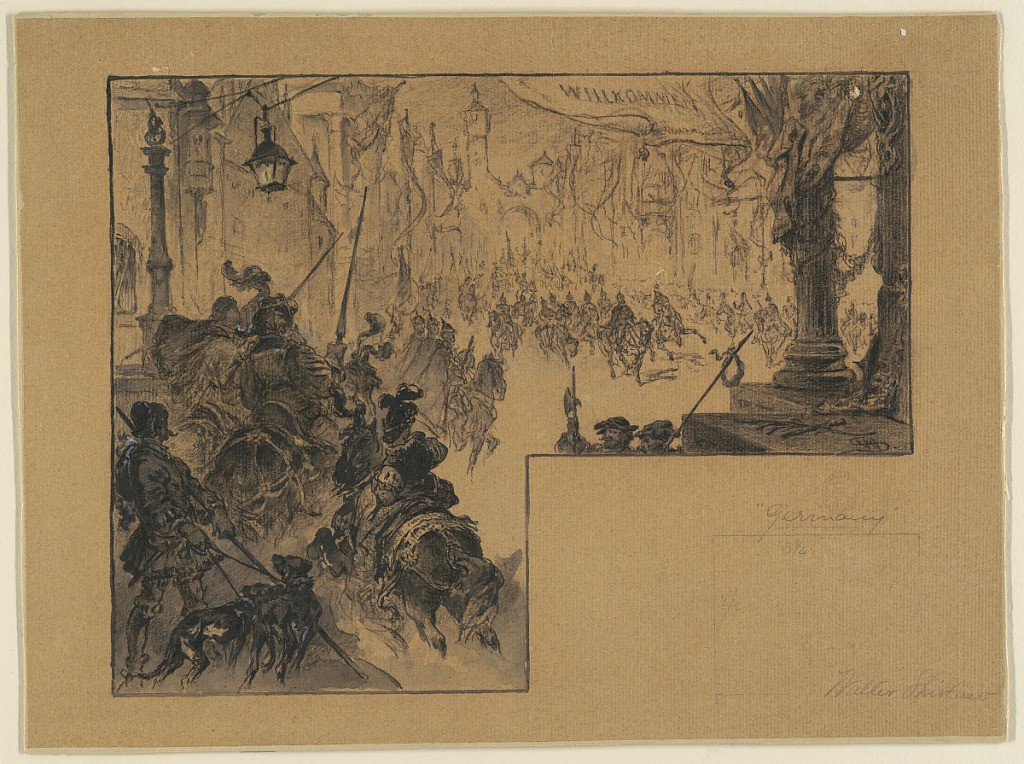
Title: Illustration Showing the Triumphal Return of the German Army After the German-French War
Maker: Walter Shirlaw, American, b. Scotland, 1838–1909
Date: ca. 1871
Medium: Charcoal, watercolor and grey wash on paper
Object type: Drawing
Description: Titlepiece showing the triumphal entry of the Crown Prince Frederic at the head of the troops. "Wilkommen" is written on a banner near the top. A group of riders and a hunter in Renaissance attire at left, in the foreground. In the lower right is an outline of the drawing with measurements.